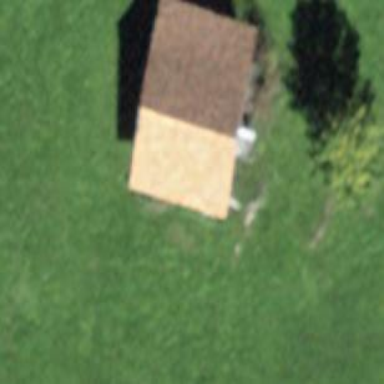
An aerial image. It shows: Barn.